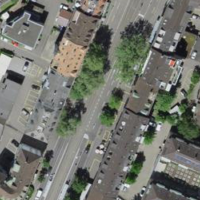
EUNIS habitat code: 54
Species observed at this site:
Tachymarptis melba